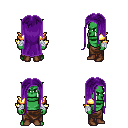
a pixel art fantasy rpg character, male body template, orc, green skin, gold arm armor, robe skirt, purple extra-long hairstyle, white cloth bandages, brown shoes, four views (front, back, left, right), 2x2 character sprite sheet, small pixel art, hard edges, no anti-aliasing